已知$\triangle ABC$中，$AB = AC$，$AD$、$BE$是$\triangle ABC$的两条高，直线$BE$与直线$AD$交于点$Q$。

(1) 如图，当$\angle BAC$为锐角时，

\vspace{0.5em}

(i）求证：$DB^2 = DQ \cdot DA$；

(ii）如果$\frac{AQ}{QD} = 3$，求$\angle C$的正切值；

(2) 如果$BQ = 3$，$EQ = 2$，下列求$\triangle ABC$的面积的算式 \underline{\quad\quad\quad}；

\vspace{0.5em}

$^{\textcircled{1}}\ S_{\triangle ABC} = \frac{1}{2} \cdot BC \cdot AD = \frac{1}{2} \times \sqrt{30} \times \left(\frac{\sqrt{6}}{2} + 2\sqrt{6}\right) = \frac{15\sqrt{5}}{2}$；

$^{\textcircled{2}}\ S_{\triangle ABC} = \frac{1}{2} \cdot BC \cdot AD = \frac{1}{2} \times \sqrt{6} \times \left(\frac{\sqrt{30}}{2} - \frac{2\sqrt{30}}{5}\right) = \frac{3\sqrt{5}}{10}$；

\vspace{0.5em}

$A$. ${\textcircled{1}}{\textcircled{2}}$都正确 \quad $B$. ${\textcircled{1}}$正确，${\textcircled{2}}$错误 \quad $C$. ${\textcircled{1}}$错误，${\textcircled{2}}$正确 \quad $D$. ${\textcircled{1}}{\textcircled{2}}$都是错的

(3) 根据（1）、（2）小题，提出一个问题并解答（可以增加已知条件）。
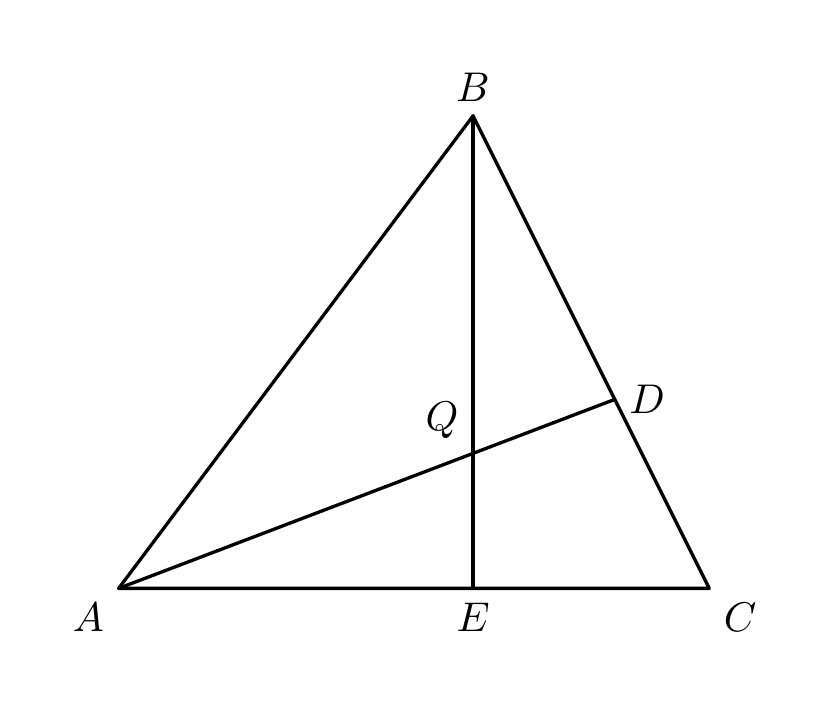
【解答】
【答案】(1)$^{\textcircled{1}}$ 见解析；$^{\textcircled{2}}$ $2$

(2)A

(3)答案不唯一

【解析】(1)$^{\textcircled{1}}$ 证明：$\because AB = AC,AD \perp BC$，

$\therefore \angle BAD = \angle CAD$。

$\because BE \perp AC,AD \perp BC$，且$\angle C = \angle C$，

$\therefore \angle CBE = \angle CAD$，

$\therefore \angle BAD = \angle CBE$。

$\because \angle ADB = \angle ADB$，

$\therefore \triangle BDQ \backsim \triangle ADB$，

$\therefore \frac{DB}{DA} = \frac{DQ}{DB}$，

即$BD^2 = DQ \cdot DA$；

$^{\textcircled{2}}$ 由题意，设$DQ = x$，则$AQ = 3x,AD = 4x$，

$\because BD^2 = DQ \cdot DA$，

$\therefore BD = 2x$。

$\because AB = AC,AD \perp BC$，

$\therefore BD = CD = 2x$。

在$\text{Rt}\triangle ACD$中，$\tan\angle C = \frac{AD}{CD} = 2$；

(2) 解：设$DQ = x$，

$\because \angle CBE = \angle CAD,\angle BQD = \angle AQE$，

$\therefore \triangle BQD \backsim \triangle AQE$，